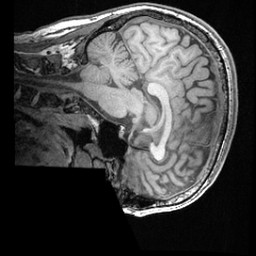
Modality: T1w
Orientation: sagittal
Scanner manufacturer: ge
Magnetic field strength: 3 T
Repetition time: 0.008572 s
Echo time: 0.003384 s